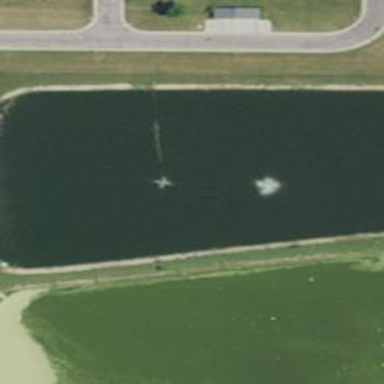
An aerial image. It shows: Retention pond filled with water.